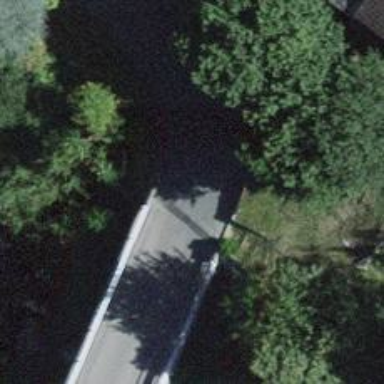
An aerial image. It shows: Residential road with bridge.